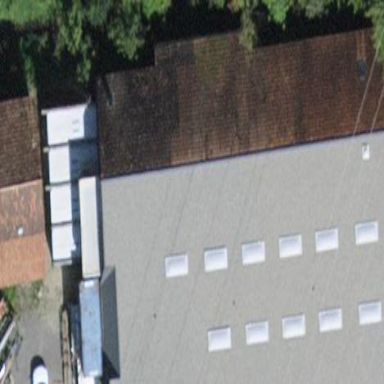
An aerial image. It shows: Industrial building.